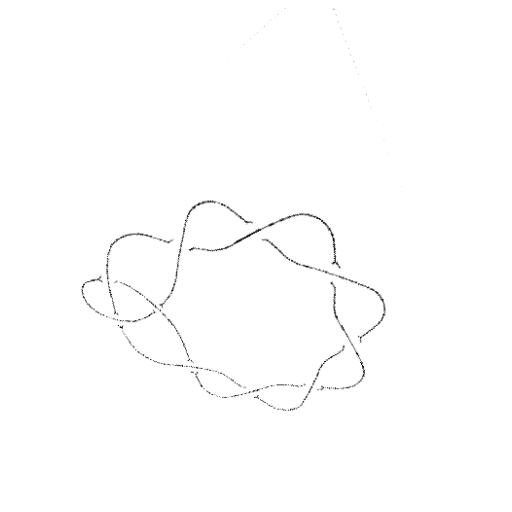
Crossing number: 10